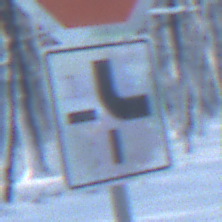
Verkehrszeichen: VerlaufVorfahrtsstrasse4
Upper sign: Stop
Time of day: MorningAfternoon
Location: Outdoor (Nature)
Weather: Clear
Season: Winter
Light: Natural